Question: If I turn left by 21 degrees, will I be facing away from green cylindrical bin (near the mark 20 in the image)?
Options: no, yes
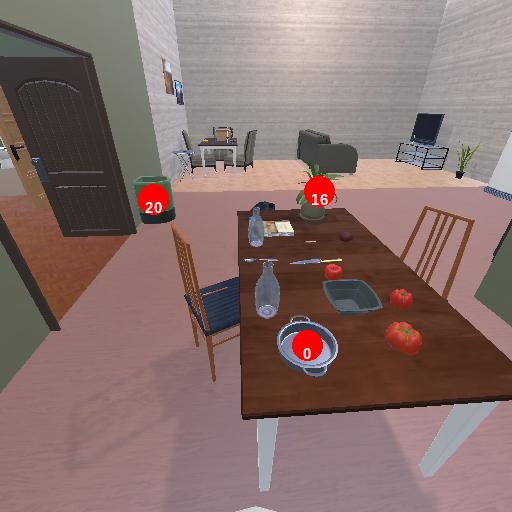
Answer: no